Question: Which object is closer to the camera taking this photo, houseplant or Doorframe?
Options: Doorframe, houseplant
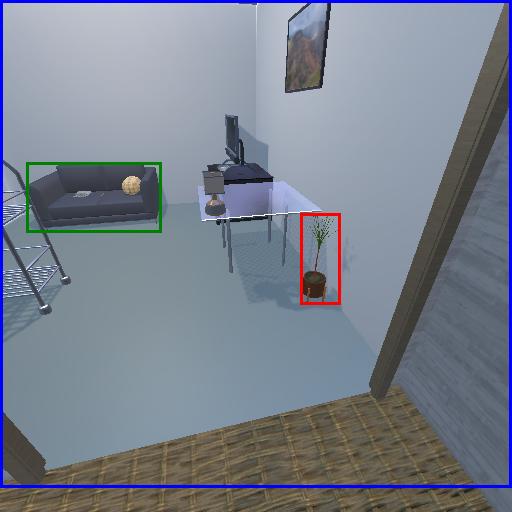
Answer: Doorframe